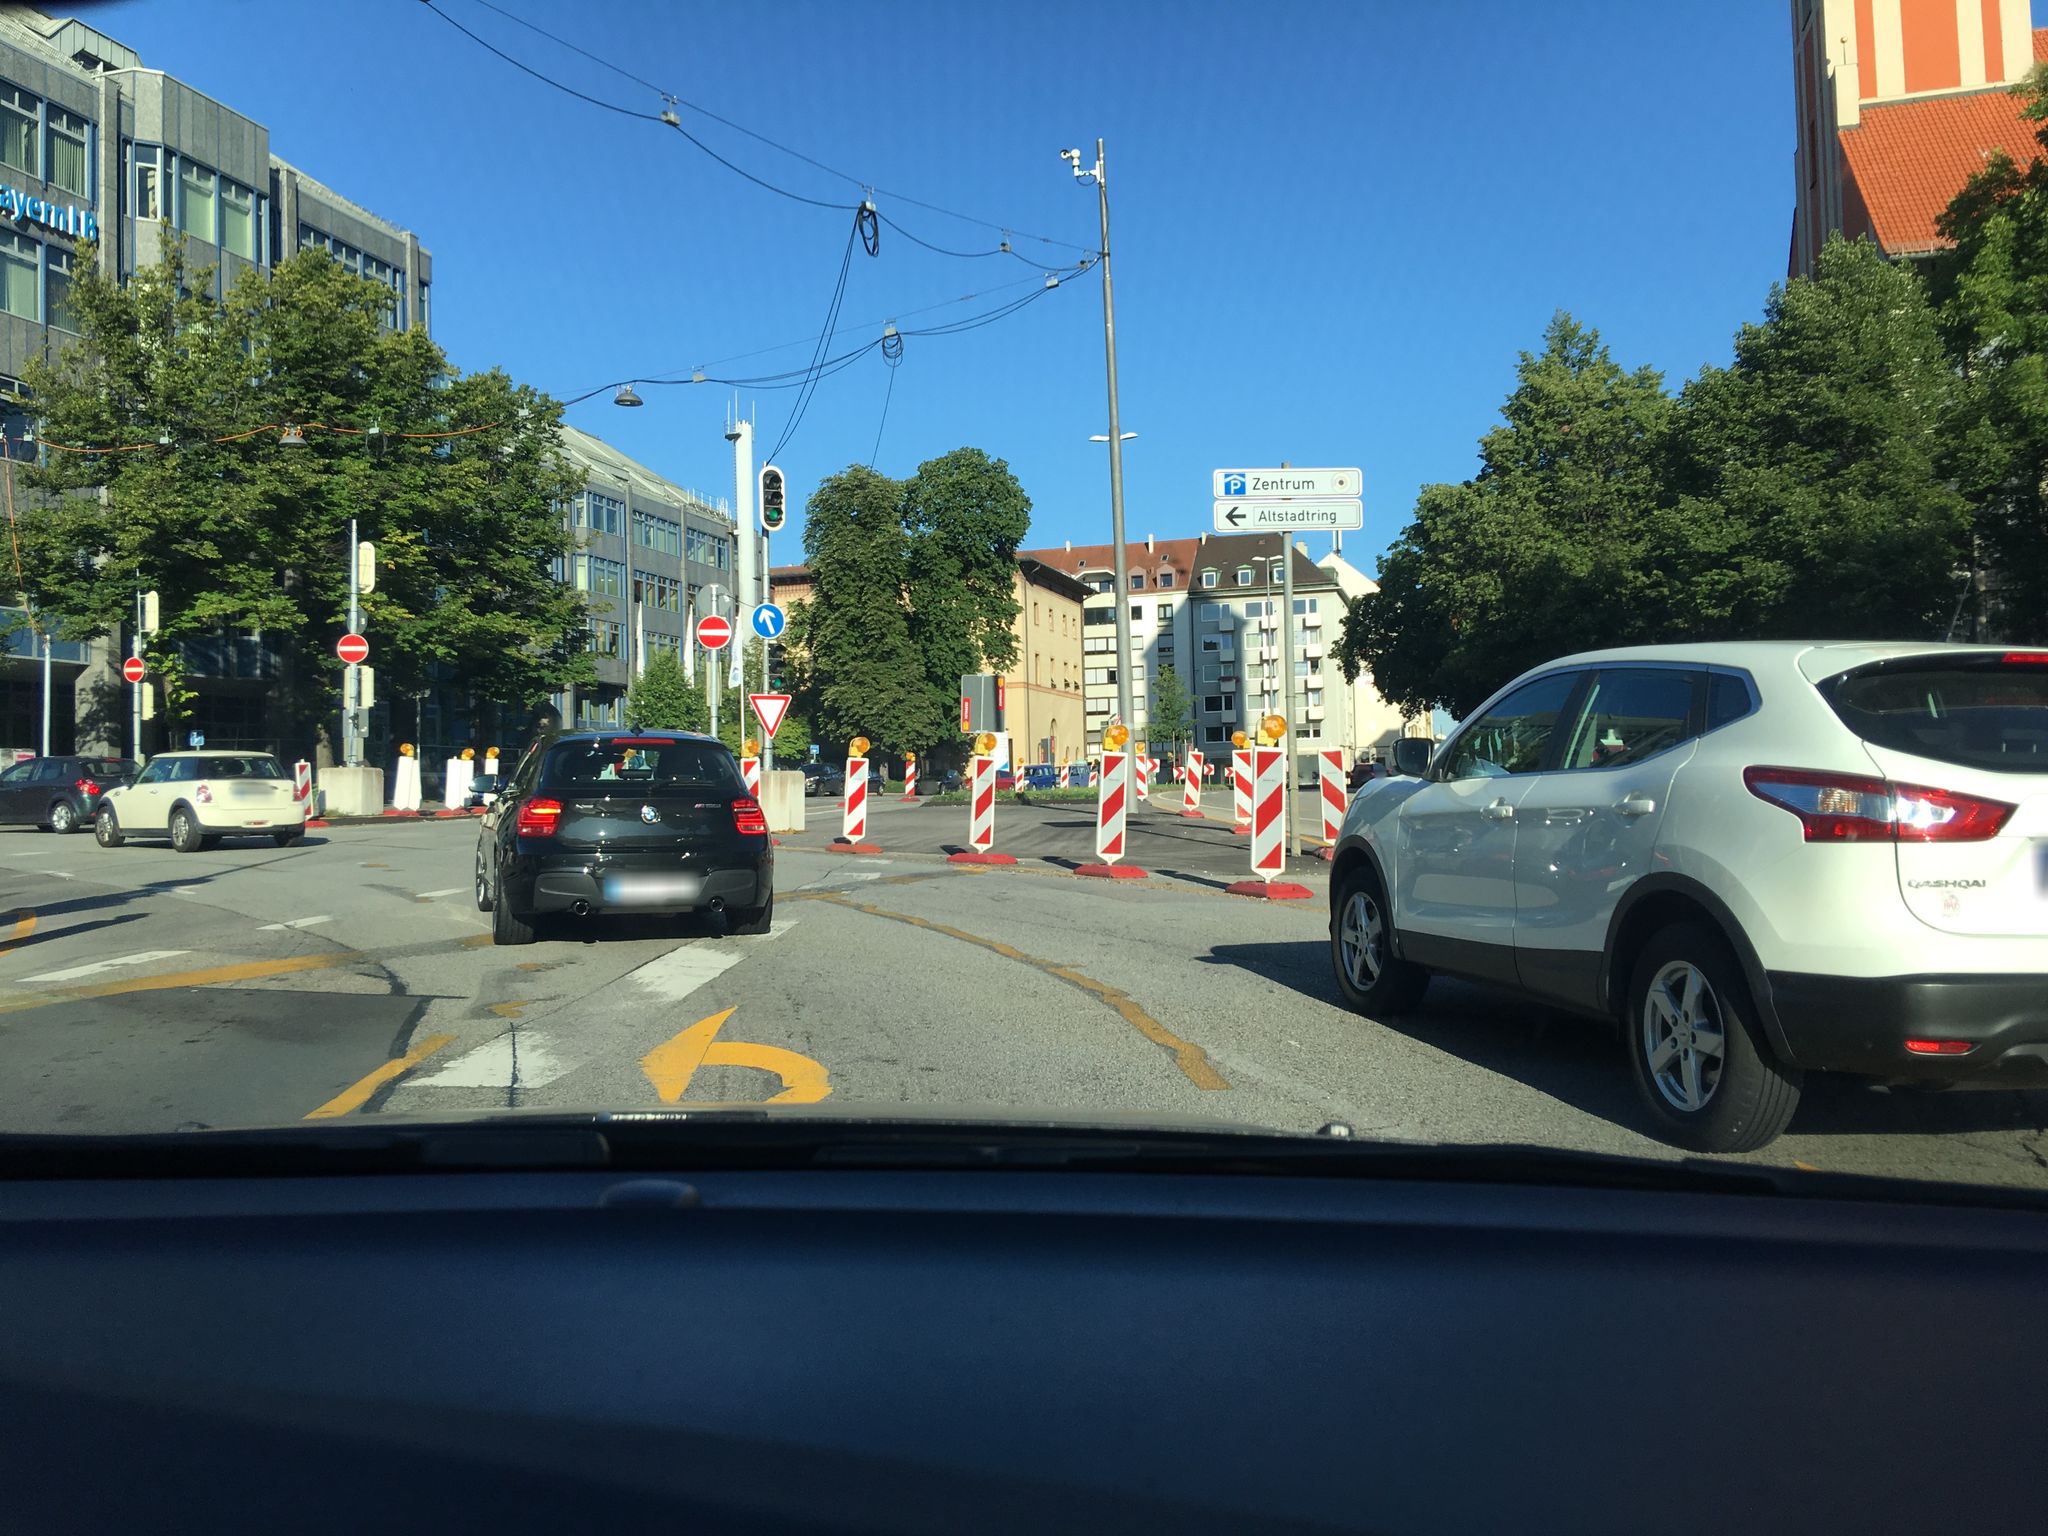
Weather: clear
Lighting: day
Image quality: good
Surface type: driving surface
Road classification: secondary
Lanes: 2, 4, 3
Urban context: urban centre
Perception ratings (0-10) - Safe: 4.96, Lively: 8.38, Beautiful: 3.43, Boring: 3.47, Depressing: 1.41, Wealthy: 5.64